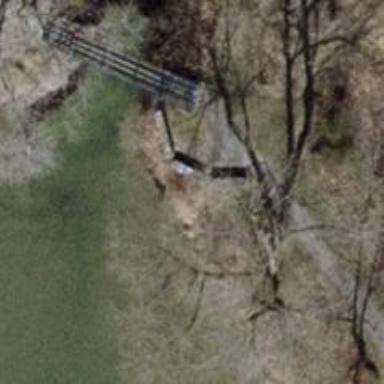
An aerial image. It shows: Bench for seating.